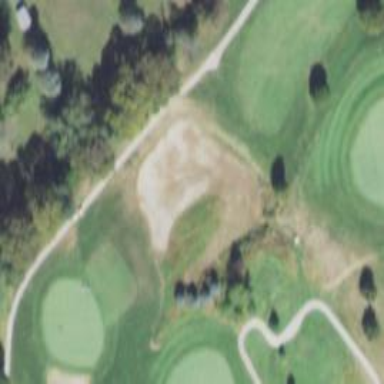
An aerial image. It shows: Sandy area is golf bunker.